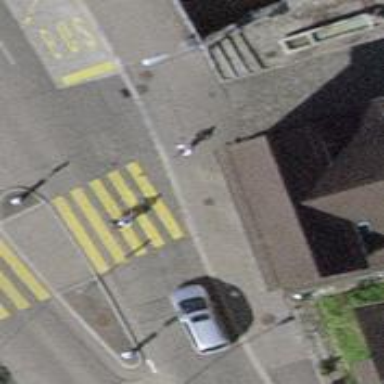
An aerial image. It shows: Sidewalk.